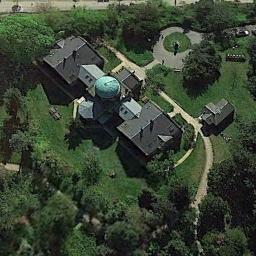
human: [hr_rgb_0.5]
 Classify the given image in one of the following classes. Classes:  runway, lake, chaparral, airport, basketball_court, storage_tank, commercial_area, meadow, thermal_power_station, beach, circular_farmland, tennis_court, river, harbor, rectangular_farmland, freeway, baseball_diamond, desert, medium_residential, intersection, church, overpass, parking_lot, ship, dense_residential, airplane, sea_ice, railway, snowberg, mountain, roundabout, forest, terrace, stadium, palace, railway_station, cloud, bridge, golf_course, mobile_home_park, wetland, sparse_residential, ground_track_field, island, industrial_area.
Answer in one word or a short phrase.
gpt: church